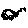
Label: car